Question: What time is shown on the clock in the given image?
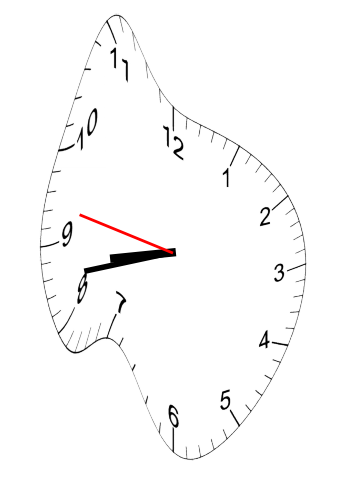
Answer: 08:42:47